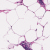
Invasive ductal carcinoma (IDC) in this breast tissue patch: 0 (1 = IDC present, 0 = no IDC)